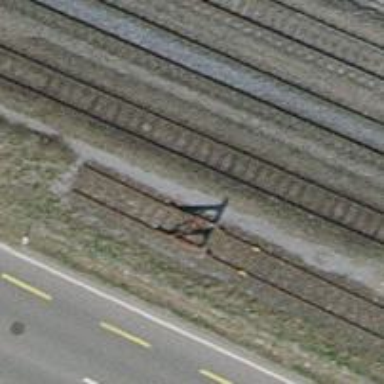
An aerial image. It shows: Railway buffer stop.